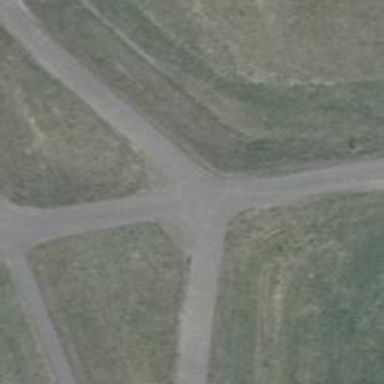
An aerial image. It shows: Asphalt track of grade1 for agricultural vehicles.